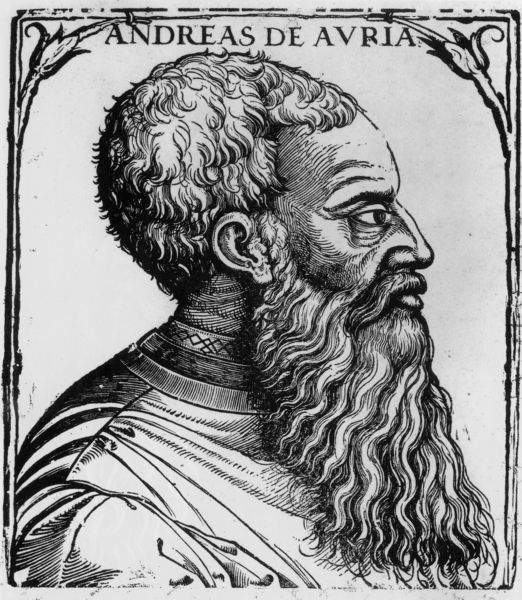
Titel: Bildnis des Andrea Doria, Admiral
Künstler: Erhard Schön
Institution: (Seriendruck)
Schlagwörter: mann, blume, blumen, haar, kleid, mund, nase, ohr, profil, schwarz, skizze, weiss, zeichnung, blick, alt, bart, augen, bärtig, falten, kleidung, kragen, rahmen, vollbart, bildnis, portrait, porträt, auge, gewand, haare, kutte, locken, rechts, holzschnitt, bogen, grafik, graphik, nacken, rand, ernst, inschrift, streng, seitenansicht, name, tulpe, philosoph, buch, druck, radierung, stich, markant, lilie, ritter, runzeln, stirm, heiliger, dürer, heilig, tunika, andreas, portröt, berühmt, zottelbart, andreas de avria, auria, avria, spross, blickt, avbia